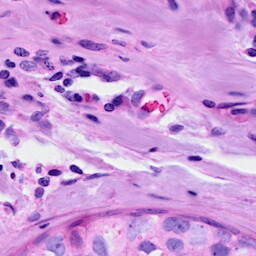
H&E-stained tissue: Breast